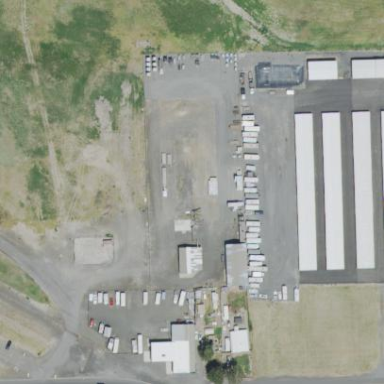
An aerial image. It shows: Industrial area.